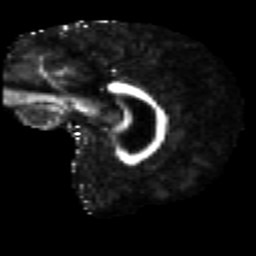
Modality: FA
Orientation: sagittal
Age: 37
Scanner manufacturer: siemens
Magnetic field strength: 3 T
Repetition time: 2.2 s
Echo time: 0.084 s